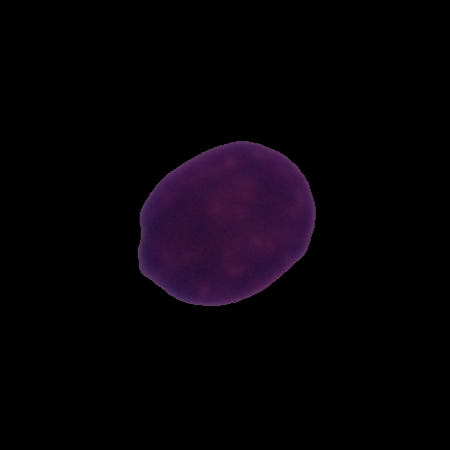
Label: healthy